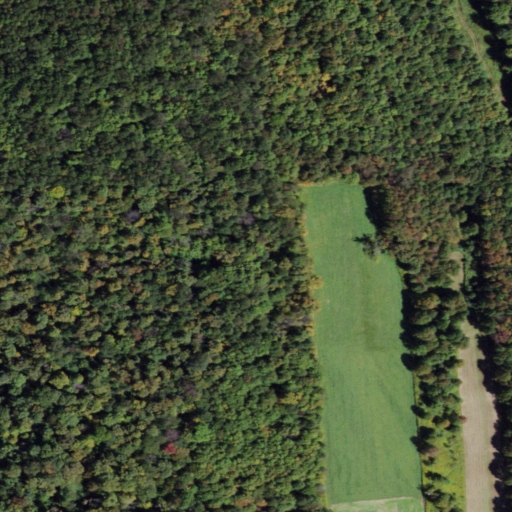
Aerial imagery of mountain in New York named Hicks Hill containing deciduous forest, pasture, and shrub